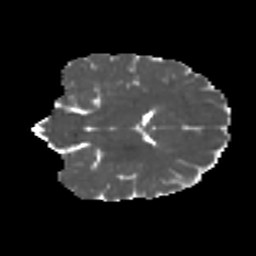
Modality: MD
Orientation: coronal
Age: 18
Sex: female
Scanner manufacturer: ge
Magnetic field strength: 3 T
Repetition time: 7.8 s
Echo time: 0.0618 s